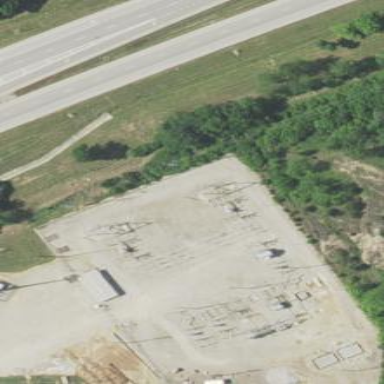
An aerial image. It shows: Power substation.